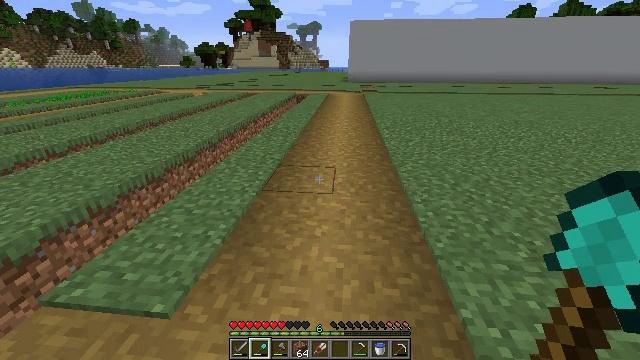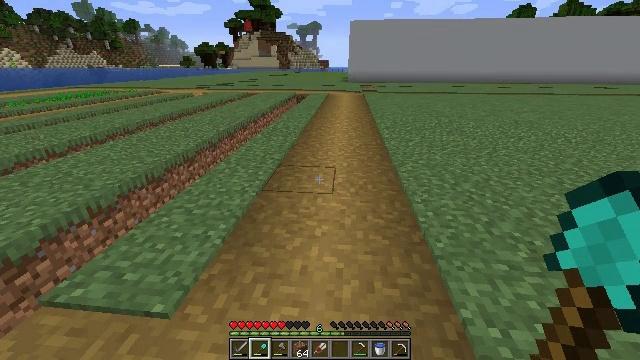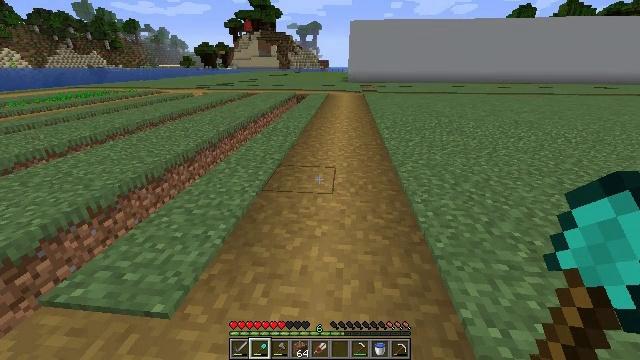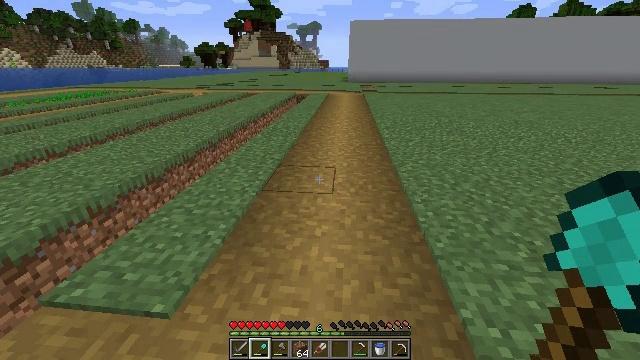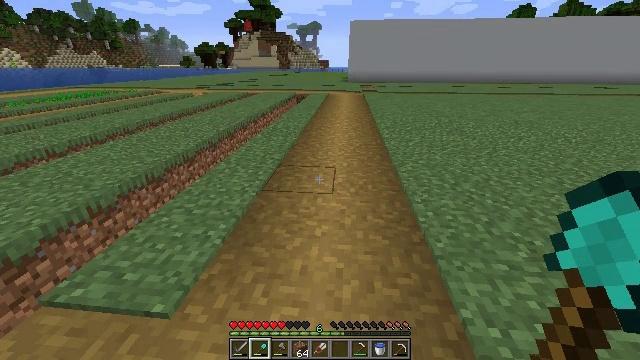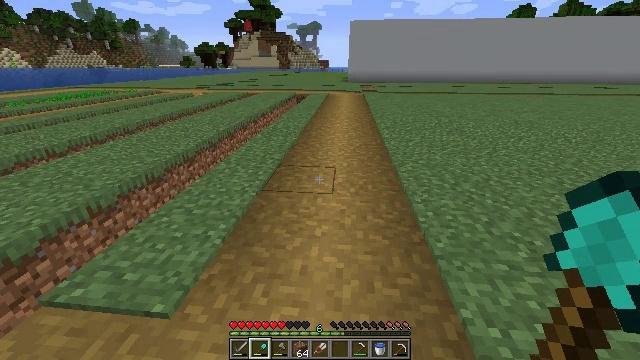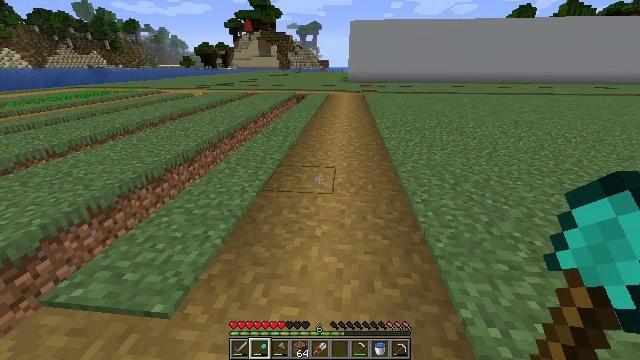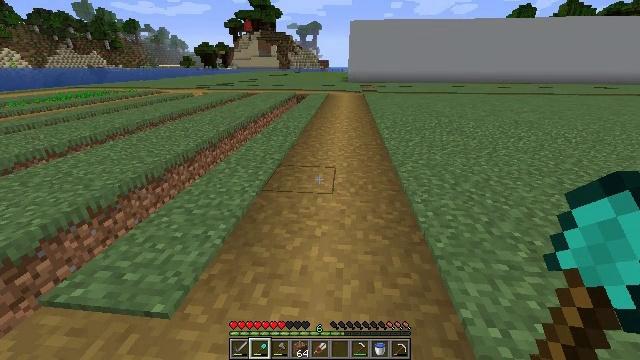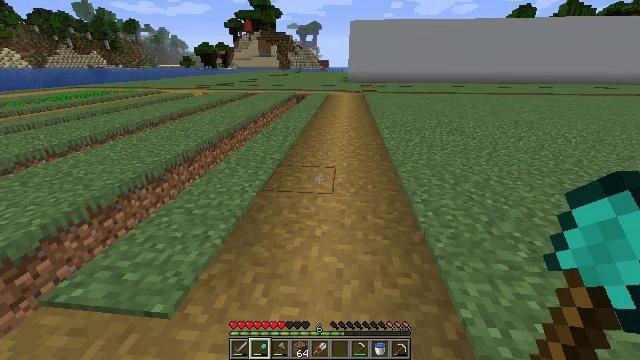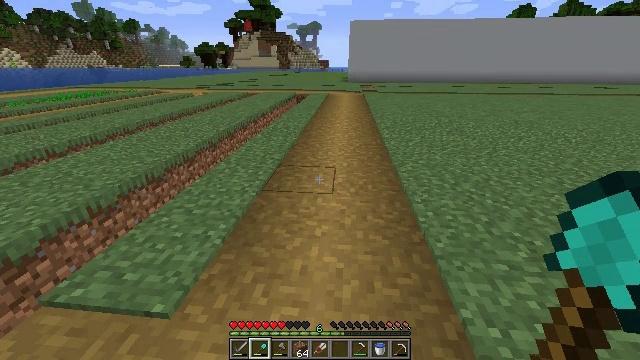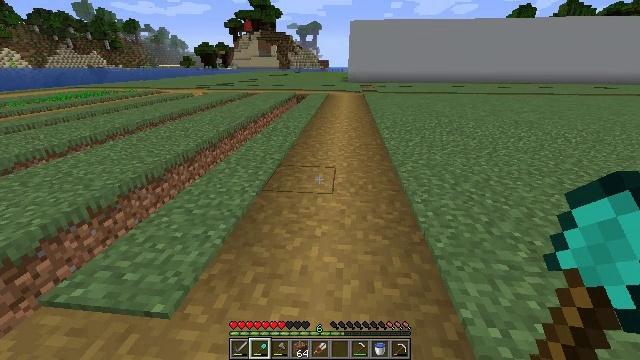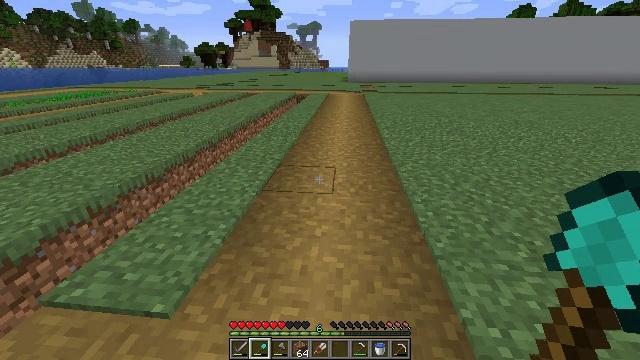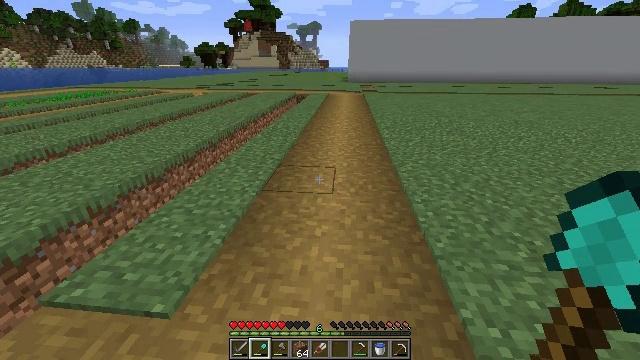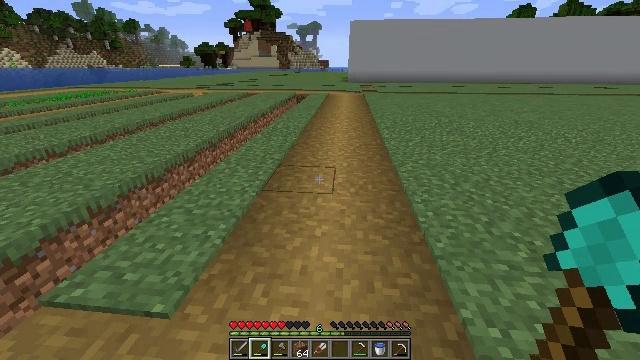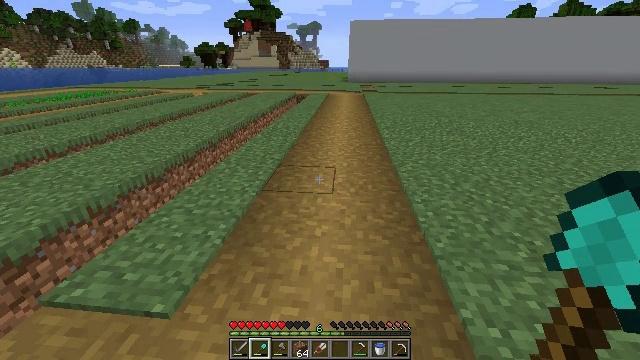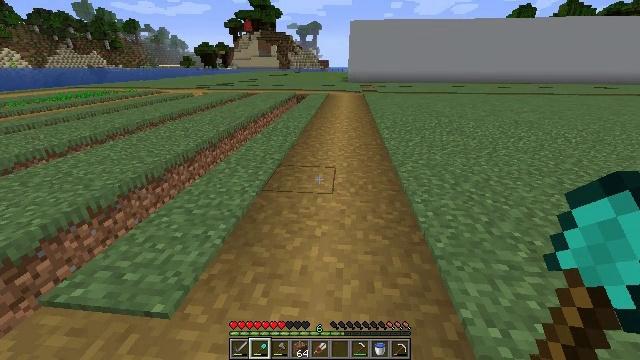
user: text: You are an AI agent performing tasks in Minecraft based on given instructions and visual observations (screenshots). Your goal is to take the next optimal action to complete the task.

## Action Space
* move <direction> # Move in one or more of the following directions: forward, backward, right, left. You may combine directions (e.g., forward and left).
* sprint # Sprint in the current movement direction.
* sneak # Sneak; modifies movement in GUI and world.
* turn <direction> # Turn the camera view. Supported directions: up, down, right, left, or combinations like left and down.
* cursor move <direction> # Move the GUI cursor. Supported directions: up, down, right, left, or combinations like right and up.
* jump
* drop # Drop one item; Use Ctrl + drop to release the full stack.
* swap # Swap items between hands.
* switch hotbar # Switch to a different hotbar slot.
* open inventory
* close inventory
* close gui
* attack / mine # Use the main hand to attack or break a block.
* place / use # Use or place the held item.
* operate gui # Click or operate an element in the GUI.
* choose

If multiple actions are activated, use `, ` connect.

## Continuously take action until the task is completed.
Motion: motion action
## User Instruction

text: Mine the grass path to create a new path.
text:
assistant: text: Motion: no_op
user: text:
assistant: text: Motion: no_op
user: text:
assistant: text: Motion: no_op
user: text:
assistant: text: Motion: no_op
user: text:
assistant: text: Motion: no_op
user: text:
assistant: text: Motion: no_op
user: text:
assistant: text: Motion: no_op
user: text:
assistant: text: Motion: no_op
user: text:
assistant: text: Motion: no_op
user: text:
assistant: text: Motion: no_op
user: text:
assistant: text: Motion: no_op
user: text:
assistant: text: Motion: no_op
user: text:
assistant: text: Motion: no_op
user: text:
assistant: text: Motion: no_op
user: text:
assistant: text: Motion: no_op
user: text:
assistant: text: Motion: no_op
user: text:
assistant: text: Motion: no_op
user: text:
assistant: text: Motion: no_op
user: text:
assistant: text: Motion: no_op
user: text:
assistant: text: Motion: no_op
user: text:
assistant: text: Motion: no_op
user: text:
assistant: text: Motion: no_op
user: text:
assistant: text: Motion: no_op
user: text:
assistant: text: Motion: no_op
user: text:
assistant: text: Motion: no_op
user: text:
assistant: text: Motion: no_op
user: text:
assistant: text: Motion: no_op
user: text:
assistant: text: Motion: no_op
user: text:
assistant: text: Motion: no_op
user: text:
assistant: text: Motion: no_op